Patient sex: F
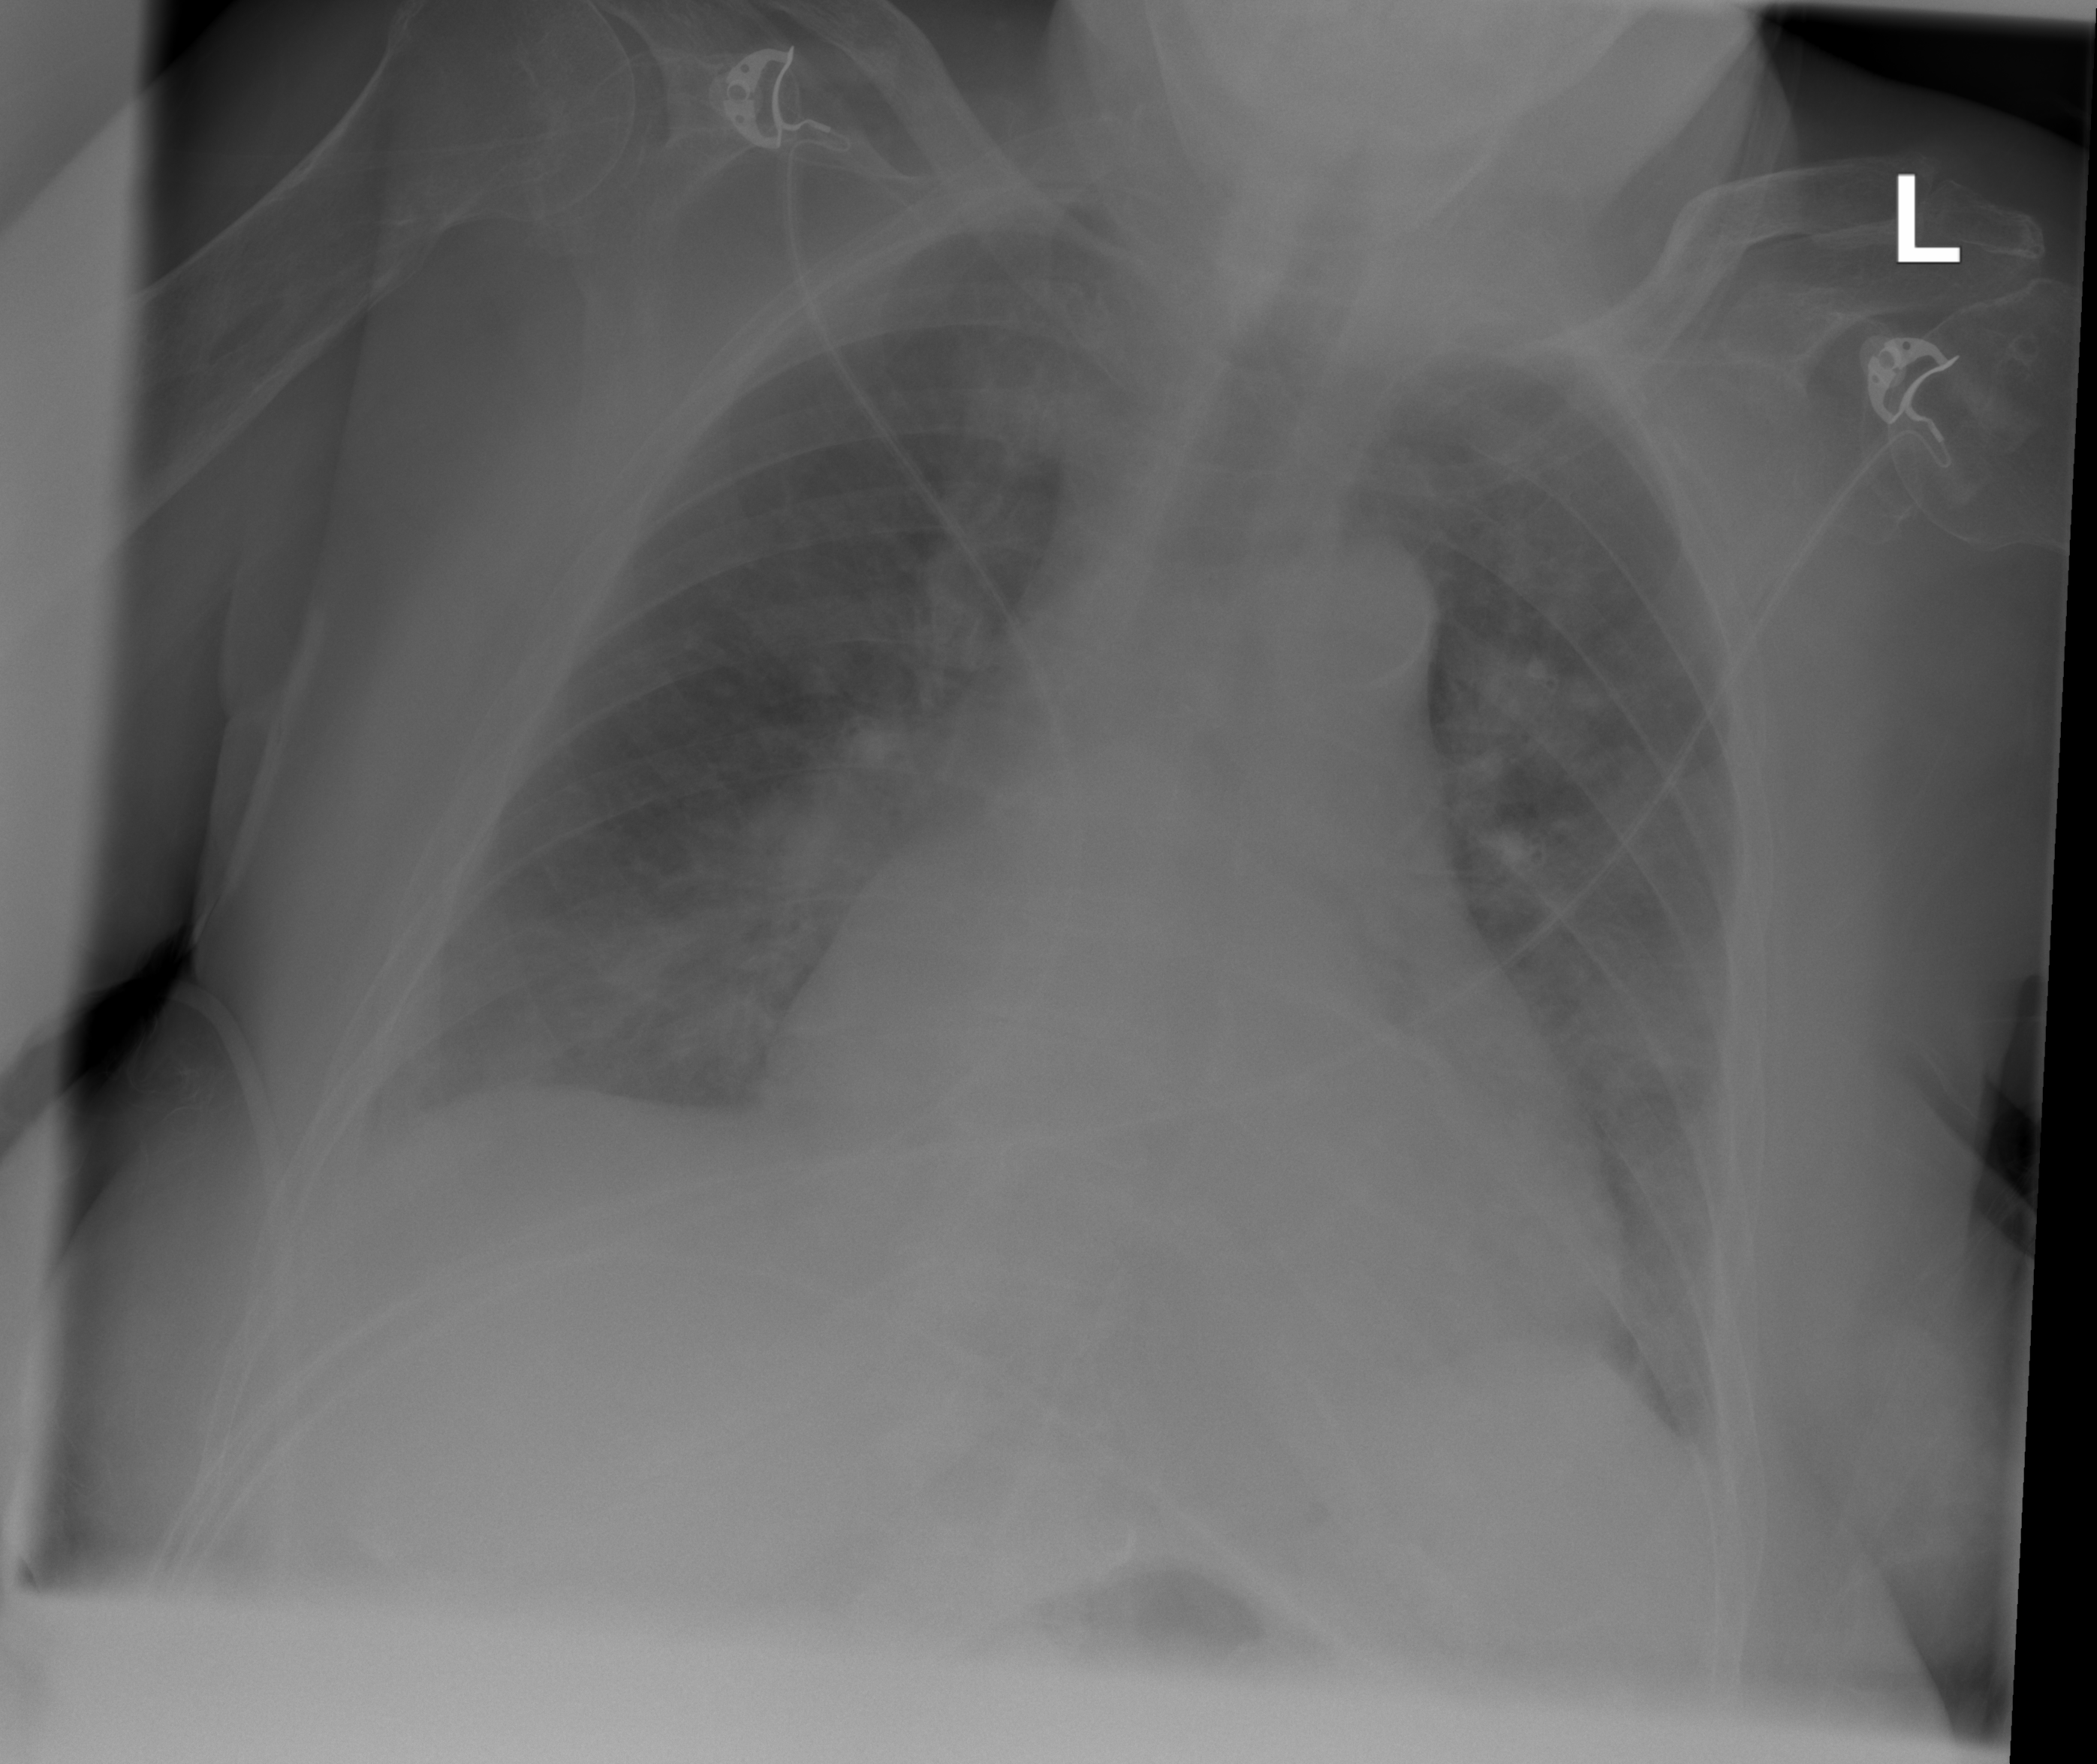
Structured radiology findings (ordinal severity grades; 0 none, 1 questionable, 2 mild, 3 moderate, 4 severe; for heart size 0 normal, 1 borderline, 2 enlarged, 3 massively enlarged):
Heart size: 2
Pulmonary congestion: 2
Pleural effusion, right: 0
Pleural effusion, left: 0
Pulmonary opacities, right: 2
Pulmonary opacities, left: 2
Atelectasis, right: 0
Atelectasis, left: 0